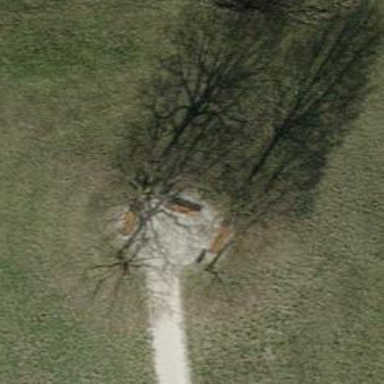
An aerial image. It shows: Brown bench.